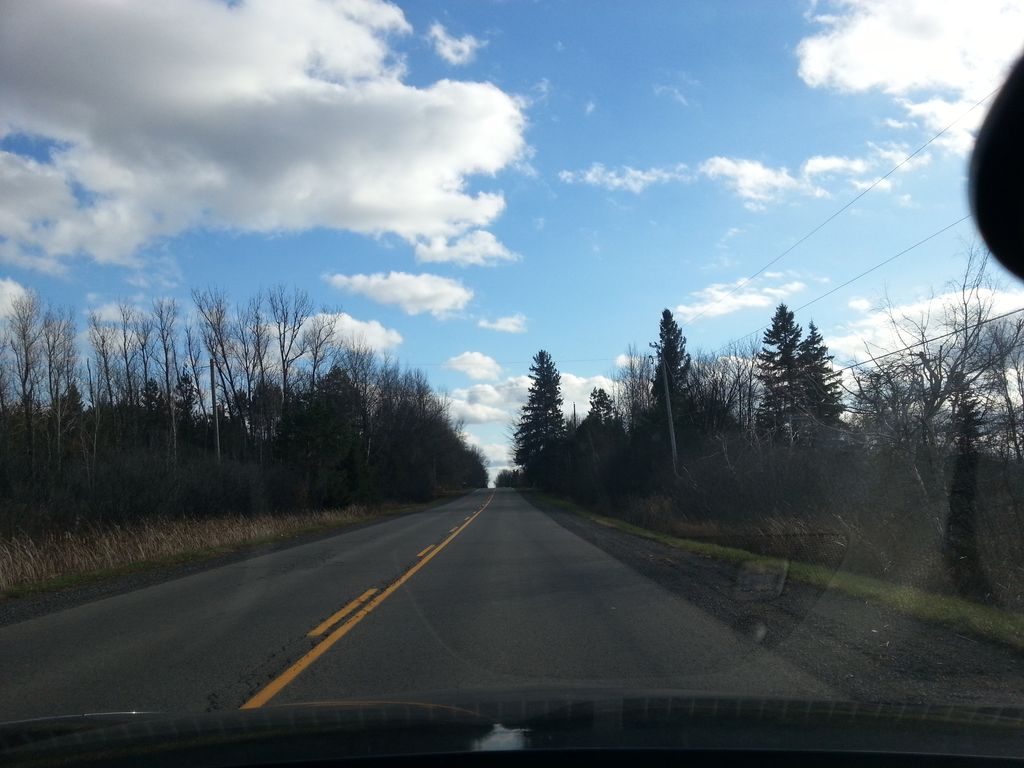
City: ottawa-gatineau